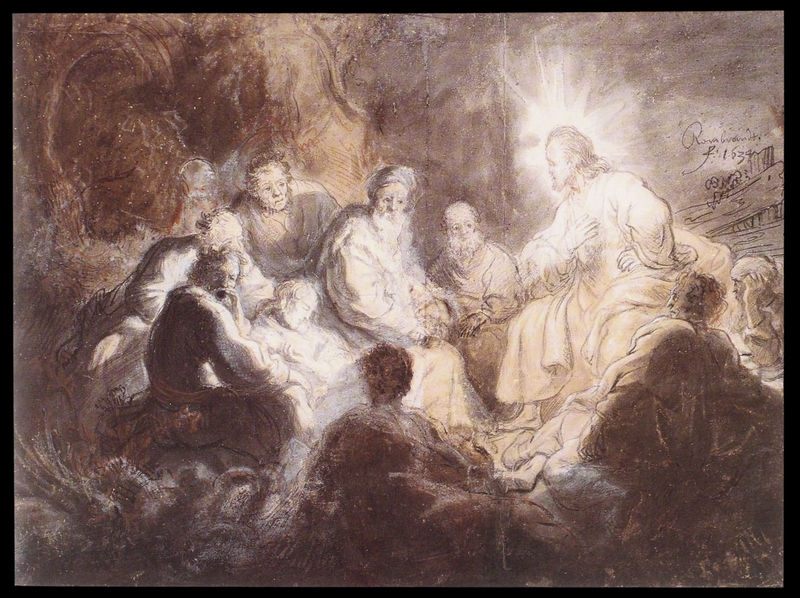
Titel: Christus und die Jünger auf dem Ölberg
Künstler: Harmensz van Rijn Rembrandt
Institution: Haarlem, Teylersmuseum
Schlagwörter: dunkel, gruppe, hand, mann, schlaf, weiß, gelb, landschaft, menschen, sitzen, braun, licht, männer, nacht, schwarz, skizze, zeichnung, alt, bart, bibel, rembrandt, signatur, höhle, wald, kreis, schrift, schlafen, alter mann, leuchten, strahlen, kohle, radierung, offenbarung, entwurf, schein, heiligenschein, nimbus, christus, jesus, predigt, gelblich, jünger, turban, fischen, pastellkreide, apostel, gelbstich, folgen, lagerfeuer, simon, aufrufen